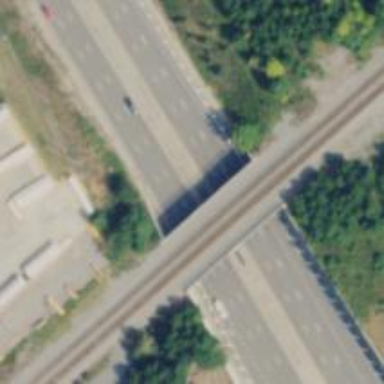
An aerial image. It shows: Trunk link road with asphalt surface.